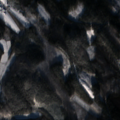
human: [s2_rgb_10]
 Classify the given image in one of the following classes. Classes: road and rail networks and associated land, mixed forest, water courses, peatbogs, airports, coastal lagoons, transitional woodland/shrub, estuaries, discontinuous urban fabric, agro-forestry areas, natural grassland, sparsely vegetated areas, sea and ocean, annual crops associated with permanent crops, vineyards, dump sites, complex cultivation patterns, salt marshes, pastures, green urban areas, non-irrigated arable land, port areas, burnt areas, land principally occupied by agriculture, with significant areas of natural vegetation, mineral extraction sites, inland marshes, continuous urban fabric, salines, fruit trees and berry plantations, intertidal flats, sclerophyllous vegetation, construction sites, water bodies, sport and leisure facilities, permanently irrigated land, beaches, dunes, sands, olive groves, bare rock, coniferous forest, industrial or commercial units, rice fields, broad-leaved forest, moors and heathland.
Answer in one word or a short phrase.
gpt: non-irrigated arable land, land principally occupied by agriculture, with significant areas of natural vegetation, broad-leaved forest, coniferous forest, mixed forest